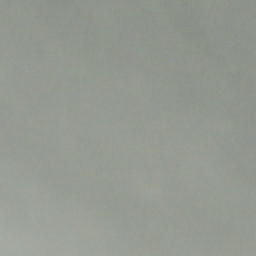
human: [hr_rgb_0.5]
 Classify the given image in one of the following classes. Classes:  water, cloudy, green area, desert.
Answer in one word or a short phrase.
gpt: cloudy